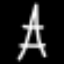
Label: The Eiffel Tower